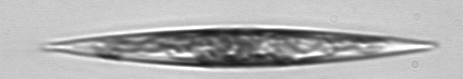
Label: Pleurosigma